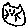
Label: cat